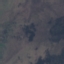
Label: HerbaceousVegetation